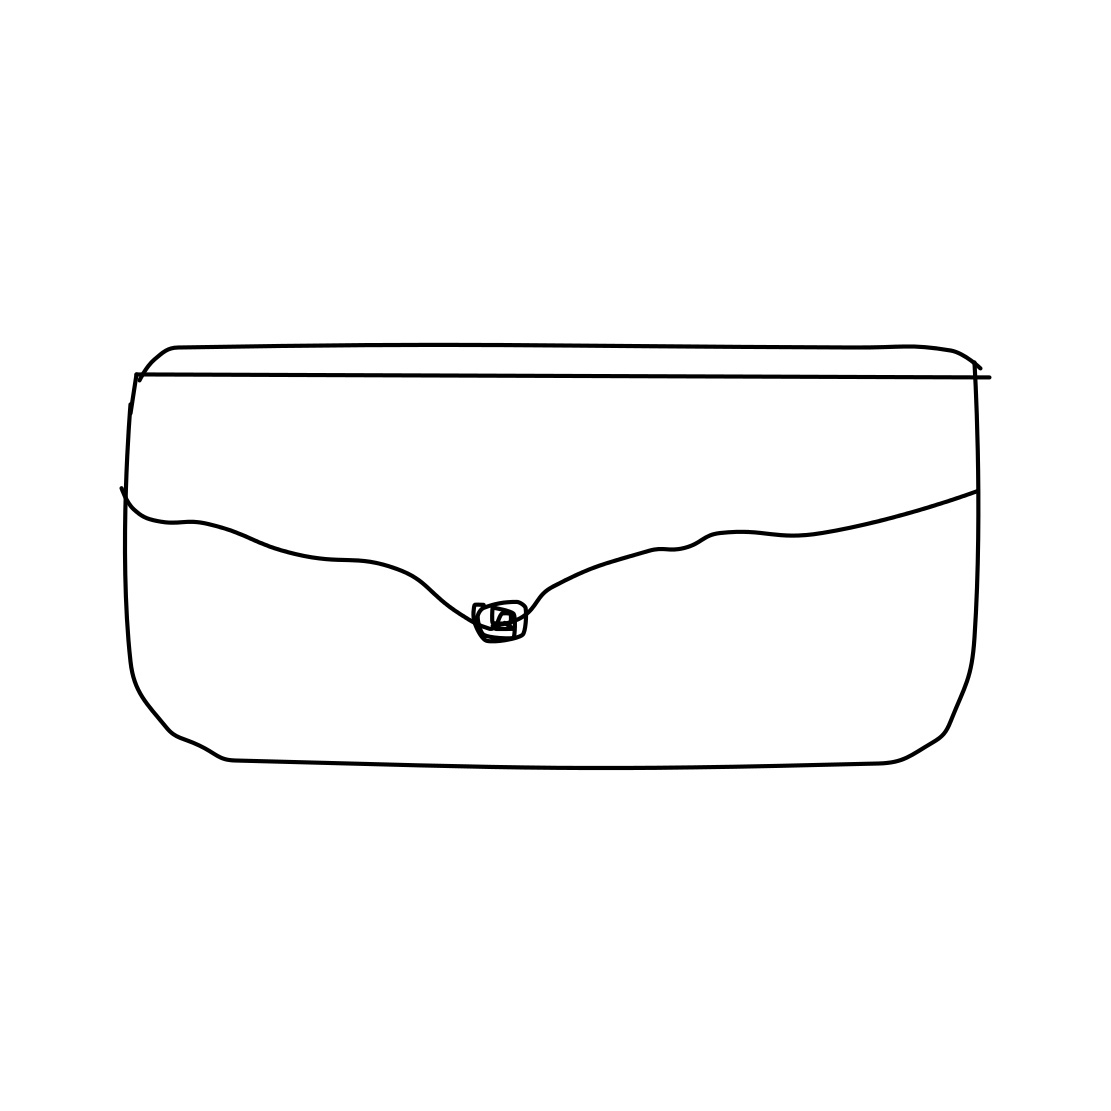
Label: purse